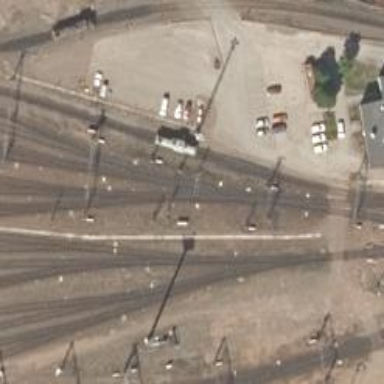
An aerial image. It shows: Railway yard with electrified contact lines.